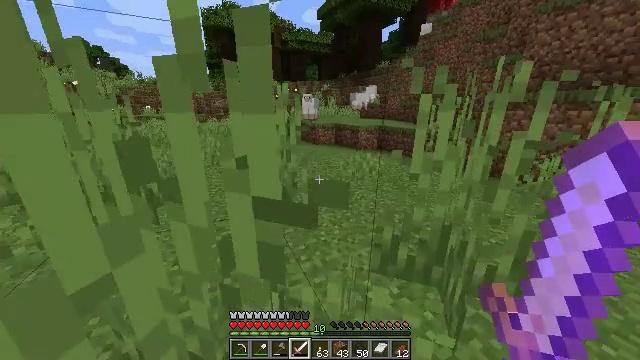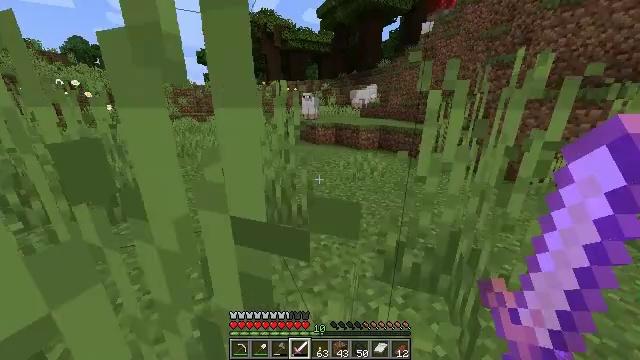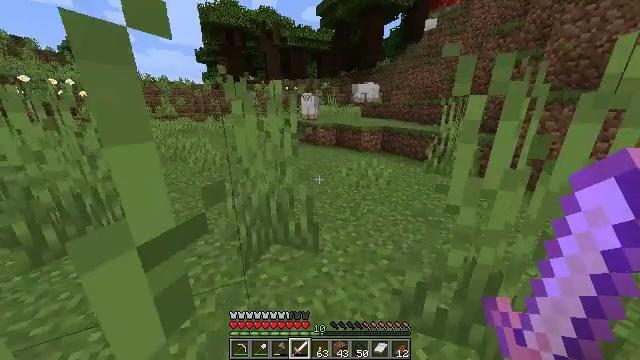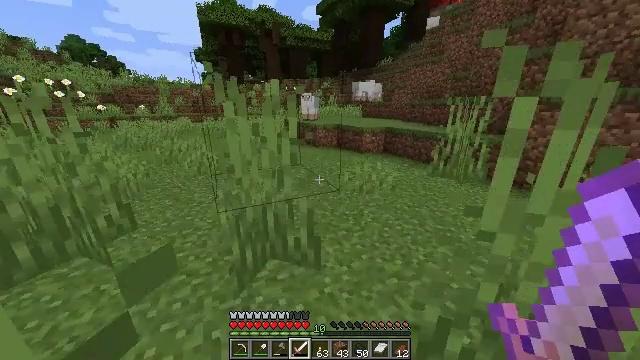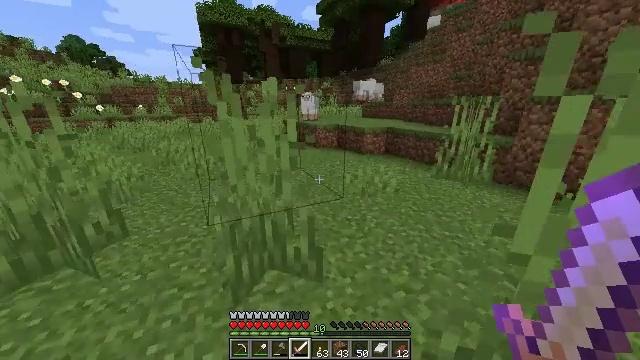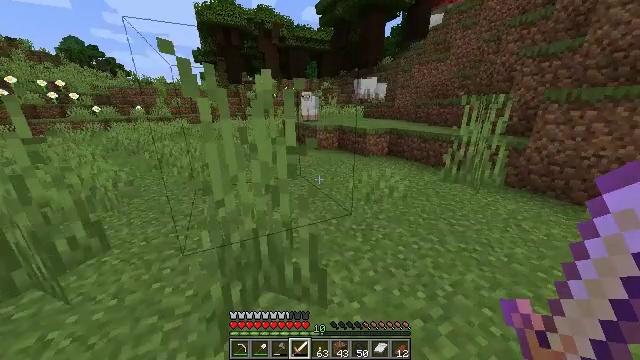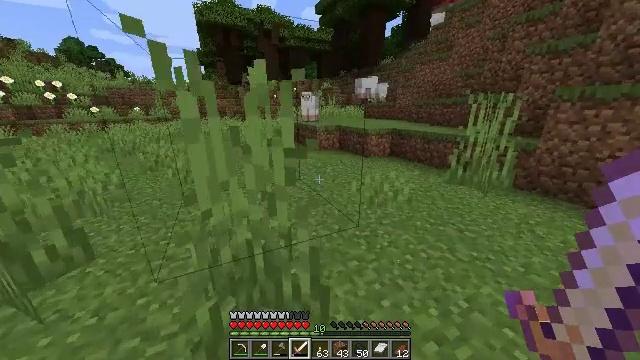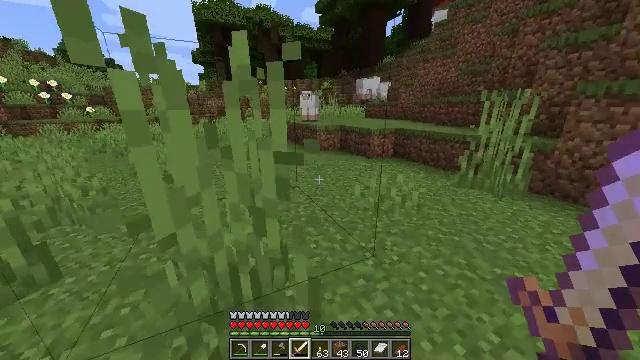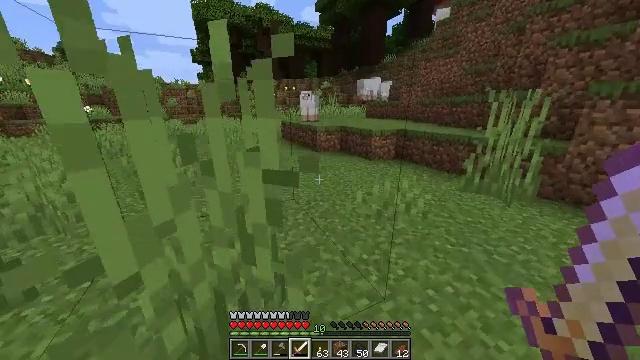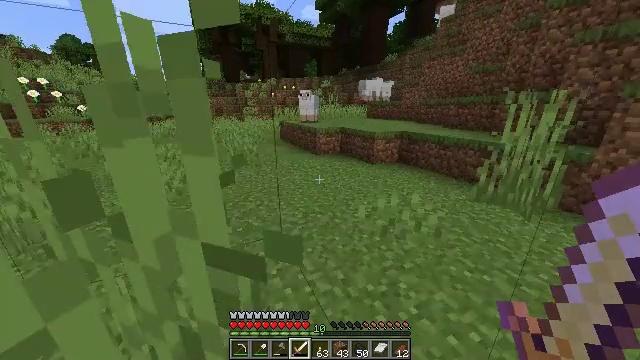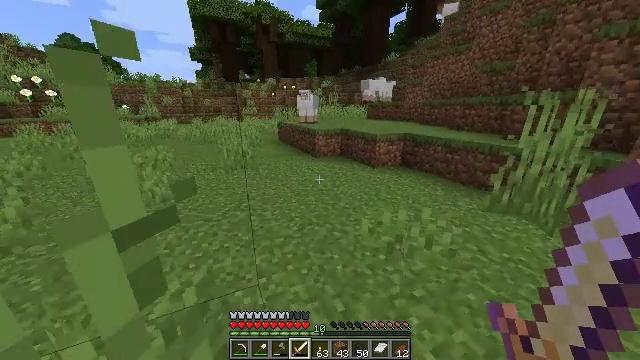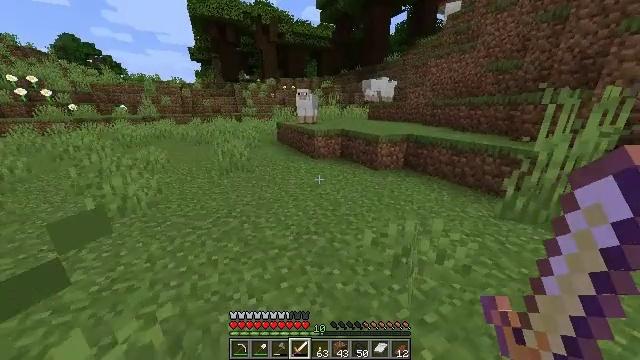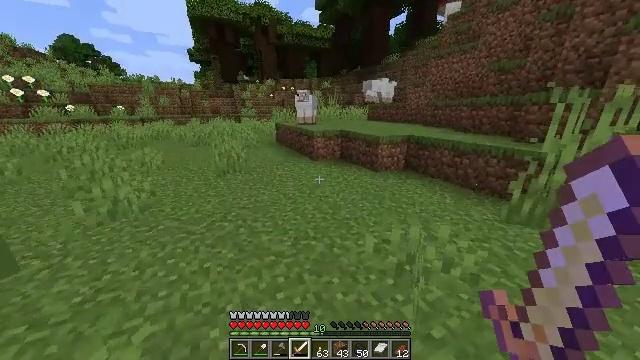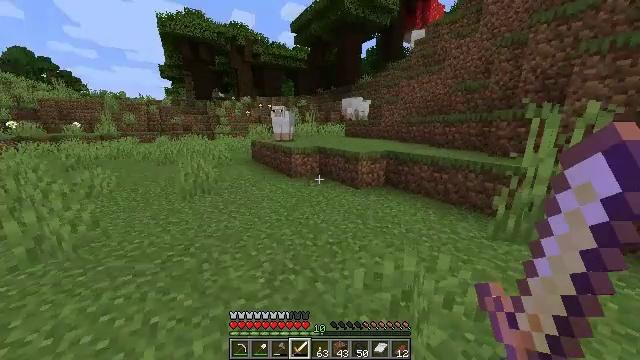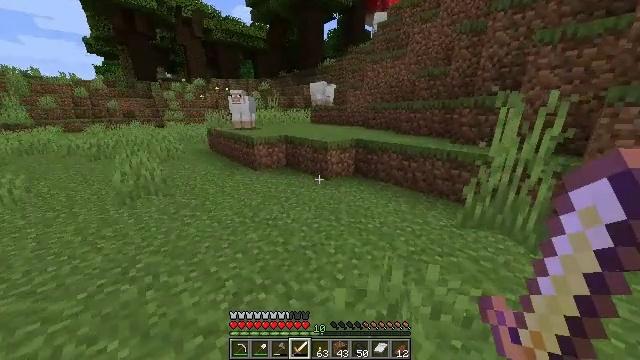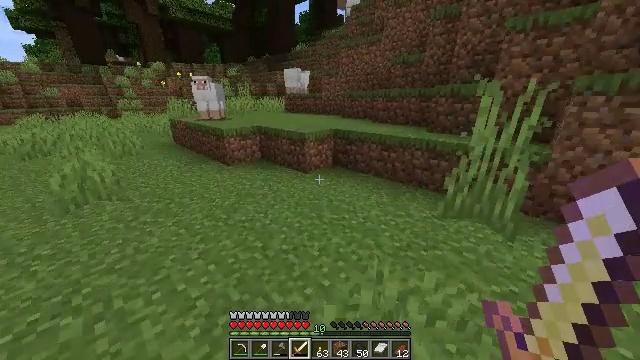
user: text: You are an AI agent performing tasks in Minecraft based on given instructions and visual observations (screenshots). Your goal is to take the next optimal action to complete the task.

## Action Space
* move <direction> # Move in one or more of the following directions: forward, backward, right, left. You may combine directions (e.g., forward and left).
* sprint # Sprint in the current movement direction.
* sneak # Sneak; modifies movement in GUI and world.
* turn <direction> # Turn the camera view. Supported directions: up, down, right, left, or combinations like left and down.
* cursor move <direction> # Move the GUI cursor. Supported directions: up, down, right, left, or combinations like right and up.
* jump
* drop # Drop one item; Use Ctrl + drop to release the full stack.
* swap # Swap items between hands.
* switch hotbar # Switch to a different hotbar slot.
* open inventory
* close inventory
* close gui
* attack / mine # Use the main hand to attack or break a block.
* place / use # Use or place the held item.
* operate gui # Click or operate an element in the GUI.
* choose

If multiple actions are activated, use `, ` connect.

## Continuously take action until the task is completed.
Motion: motion action
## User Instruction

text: Gather grass by holding the left mouse button.
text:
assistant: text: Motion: move forward, sprint
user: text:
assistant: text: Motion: move forward, sprint
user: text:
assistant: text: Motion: move forward, sprint
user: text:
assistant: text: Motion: move forward, sprint
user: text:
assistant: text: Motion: move forward, sprint
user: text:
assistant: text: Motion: move forward, sprint
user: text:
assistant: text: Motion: move forward, sprint
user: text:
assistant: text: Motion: move forward, sprint
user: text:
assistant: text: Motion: move forward, sprint
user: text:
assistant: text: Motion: move forward, sprint
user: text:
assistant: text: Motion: move forward, sprint
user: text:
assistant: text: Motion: move forward, sprint
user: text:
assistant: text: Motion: move forward, sprint, turn right and up
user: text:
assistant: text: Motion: move forward, sprint, turn right and down
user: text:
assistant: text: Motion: move forward, sprint, turn right and down
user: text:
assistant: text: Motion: move forward and move left, sprint
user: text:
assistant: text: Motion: move forward and move left, sprint
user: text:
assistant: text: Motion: move forward and move left, sprint
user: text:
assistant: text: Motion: move forward and move left, sprint
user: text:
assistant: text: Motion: move forward and move left, sprint
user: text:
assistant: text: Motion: move forward and move left, sprint
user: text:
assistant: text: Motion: move forward, sprint
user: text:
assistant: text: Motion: move forward, sprint
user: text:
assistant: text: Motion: move forward, sprint
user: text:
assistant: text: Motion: move forward, sprint
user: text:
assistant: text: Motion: move forward, sprint, turn up
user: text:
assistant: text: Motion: move forward, sprint
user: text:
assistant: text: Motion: move forward, sprint
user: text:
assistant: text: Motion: move forward, sprint
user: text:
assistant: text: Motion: move forward, sprint